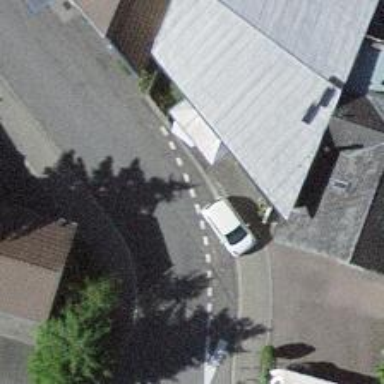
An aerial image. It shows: Asphalt road in residential area.